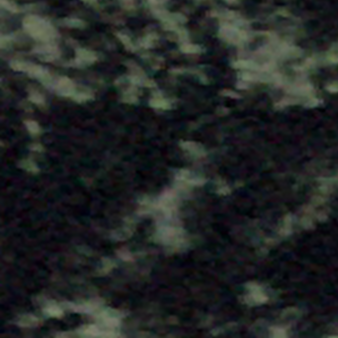
Label: other